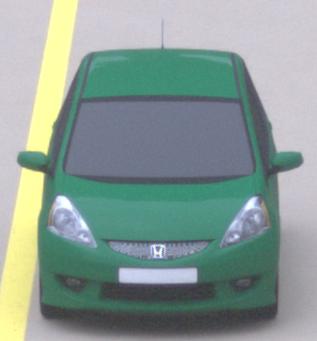
Make: Honda
Model: Jazz 1.2
Detailed model: Jazz (III) (11/08 - 04/11)
Model produced from: 2008/11
Model produced until: 2010/10
Doors: 5
Color: green
Road condition: dry road
Daytime: midday
Contrast: low contrast